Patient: sex M, age 36
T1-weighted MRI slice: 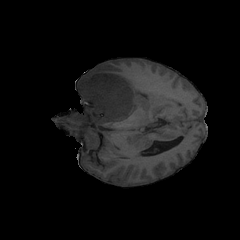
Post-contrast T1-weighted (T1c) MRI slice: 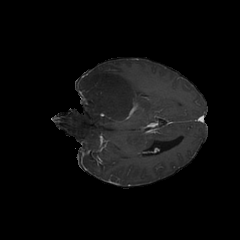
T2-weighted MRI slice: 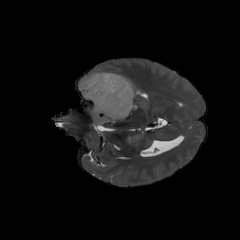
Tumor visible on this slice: yes
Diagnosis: Glioblastoma, IDH-wildtype
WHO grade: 4